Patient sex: F
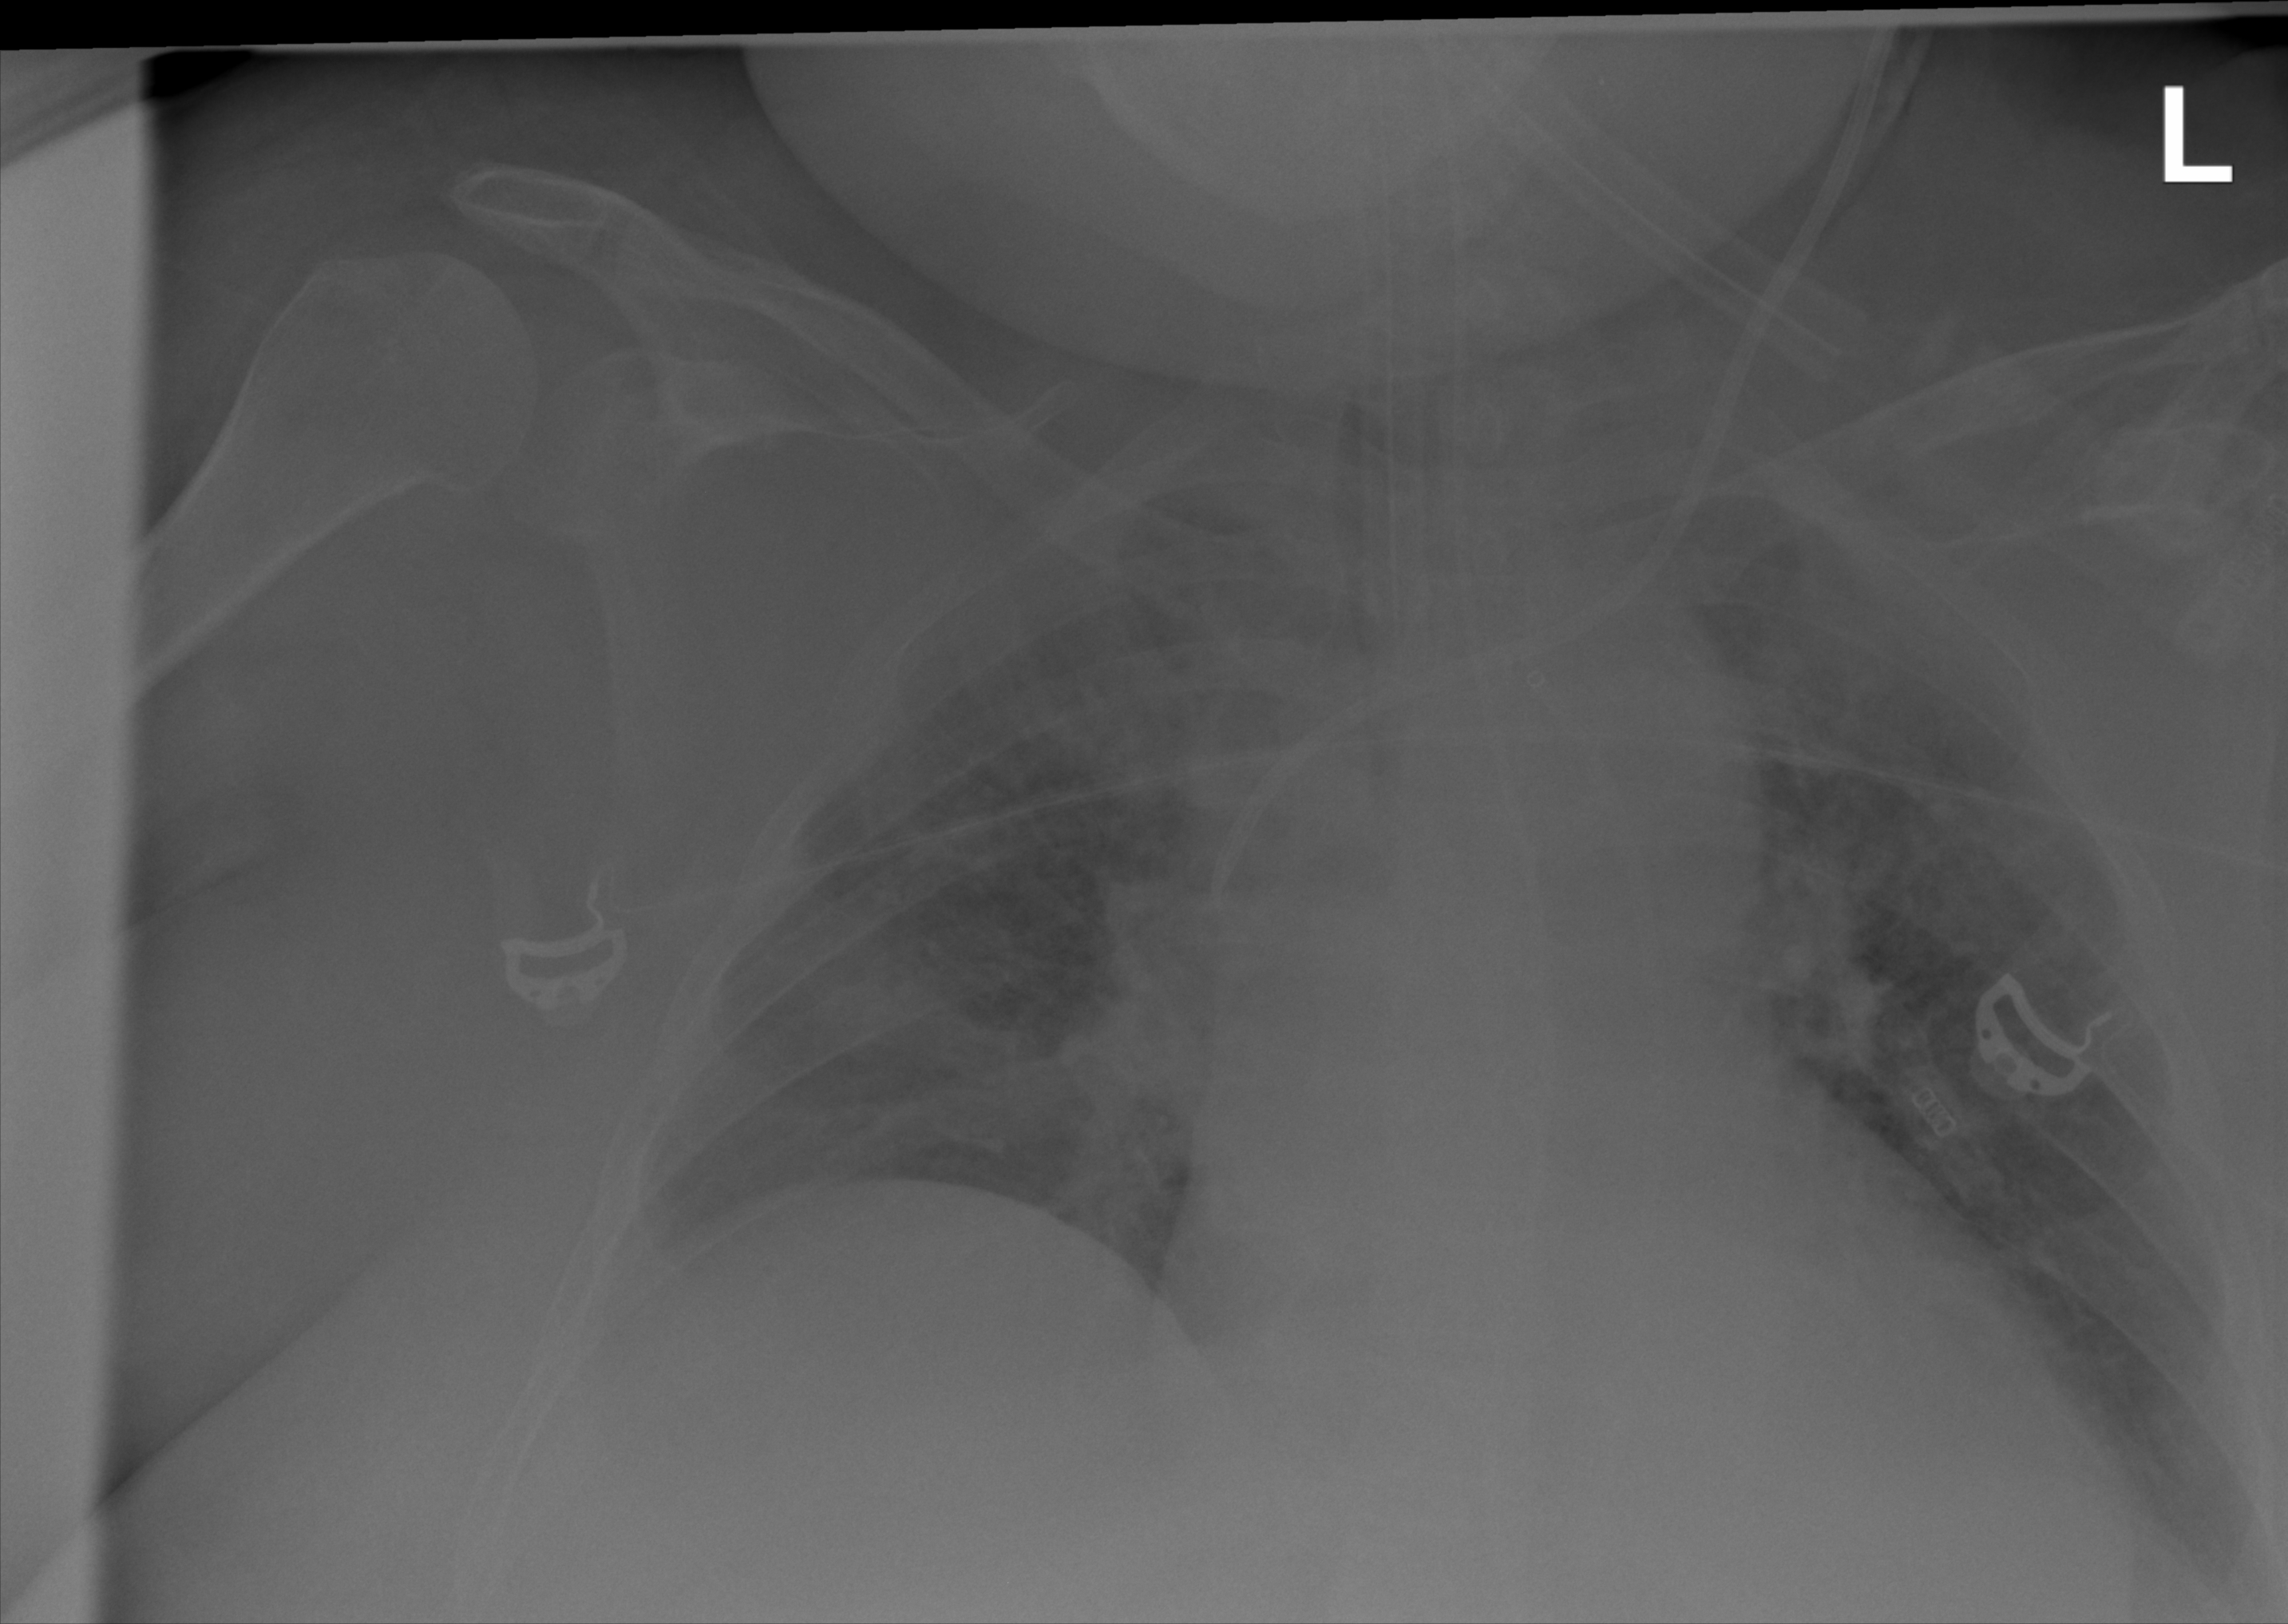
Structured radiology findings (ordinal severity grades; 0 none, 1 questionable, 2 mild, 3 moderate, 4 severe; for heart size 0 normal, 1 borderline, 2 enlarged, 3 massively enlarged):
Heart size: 1
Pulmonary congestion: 0
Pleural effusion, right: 2
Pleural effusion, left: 1
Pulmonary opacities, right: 2
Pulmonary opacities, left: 0
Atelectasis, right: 3
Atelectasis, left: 2